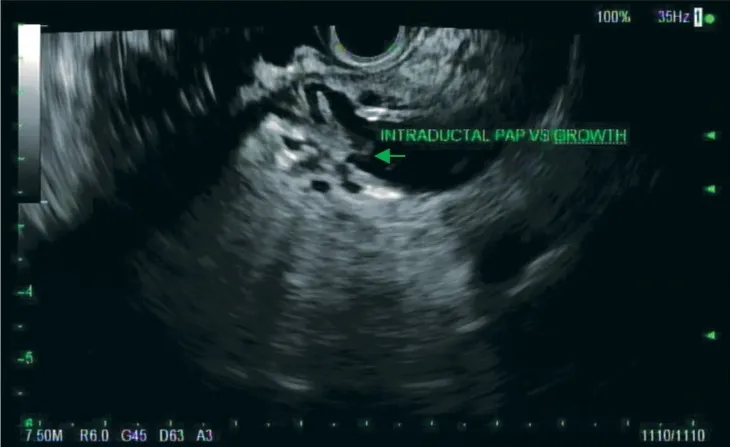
(A) Endoscopic ultrasound demonstrating a papillary growth in a dilated pancreatic duct in the head of the pancreas of the first patient.
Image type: radiology (ultrasound)